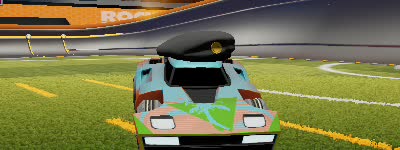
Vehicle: breakout